Question: Below is a update query which is to update a table with about 40000 records:
'''
UPDATE tableName
SET colA = val, colB = val
WHERE ID IN (select RecordIDs from tableB where needUpdate = 'Y')
'''
When the above query is executed, I found out that the below query taken ~ 15 seconds
'''
SELECT RecordIDs
FROM tableB
WHERE needUpdate = 'Y'
'''
But when I take away the where clause (i.e. 'update tableName set colA = val, colB = val') The query runs smoothly.
Why this happens? are there any ways to shorten the time of execution?
---
Edited:
Below is the structure of both tables:
'''
tableName:
ID int,
VehicleBrandID int,
VehicleLicenseExpiryDate nvarchar(25),
LicensePlateNo nvarchar(MAX),
ContactPerson nvarchar(MAX),
ContactPersonID nvarchar(MAX),
ContactPersonPhoneNumber nvarchar(MAX),
ContactPersonAddress nvarchar(MAX),
CreatedDate nvarchar(MAX),
CreatedBy nvarchar(MAX)
PRIMARY KEY (ID)
tableB:
RowNumber int
RecordIDs int
NeedUpdate char(1)
PRIMARY KEY (RowNumber)
'''
---
Edited
Below screenshot is the execution plan for the update query

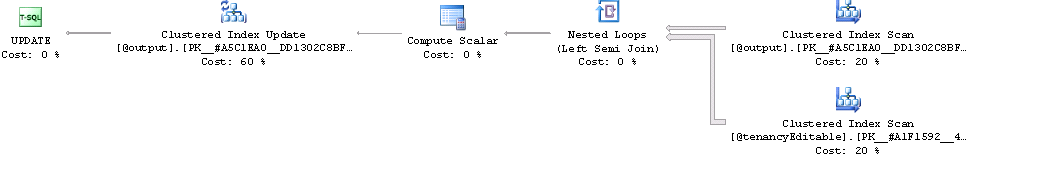
Answer: The execution plan shows you are using table variables and are missing a useful index.
Keep the existing PK on '@output'
'''
DECLARE @output TABLE (
ID INT PRIMARY KEY,
VehicleBrandID INT,
VehicleLicenseExpiryDate NVARCHAR(25),
LicensePlateNo NVARCHAR(MAX),
ContactPerson NVARCHAR(MAX),
ContactPersonID NVARCHAR(MAX),
ContactPersonPhoneNumber NVARCHAR(MAX),
ContactPersonAddress NVARCHAR(MAX),
CreatedDate NVARCHAR(MAX), /*<-- Don't store dates as strings*/
CreatedBy NVARCHAR(MAX))
'''
And add a index to '@tenancyEditable'
'''
DECLARE @tenancyEditable TABLE (
RowNumber INT PRIMARY KEY,
RecordIDs INT,
NeedUpdate CHAR(1),
UNIQUE (NeedUpdate, RecordIDs, RowNumber))
'''
With these indexes in place the following query
'''
UPDATE @output
SET LicensePlateNo = ''
WHERE ID IN (SELECT RecordIDs
FROM @tenancyEditable
WHERE NeedUpdate = 'Y')
OPTION (RECOMPILE)
'''
Can generate the more efficient looking
<URL>
Also you should use appropriate datatypes rather than storing everything as 'NVARCHAR(MAX)'. A person name isn't going to need more than 'nvarchar(100)' at most and 'CreatedDate' should be stored as 'date[time2]' for example.